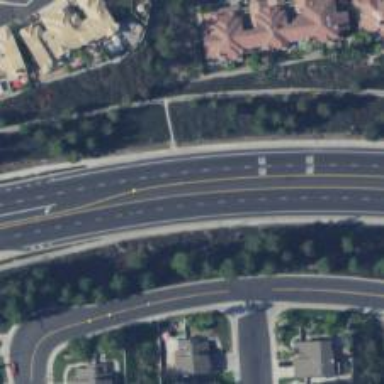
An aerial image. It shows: Secondary road.